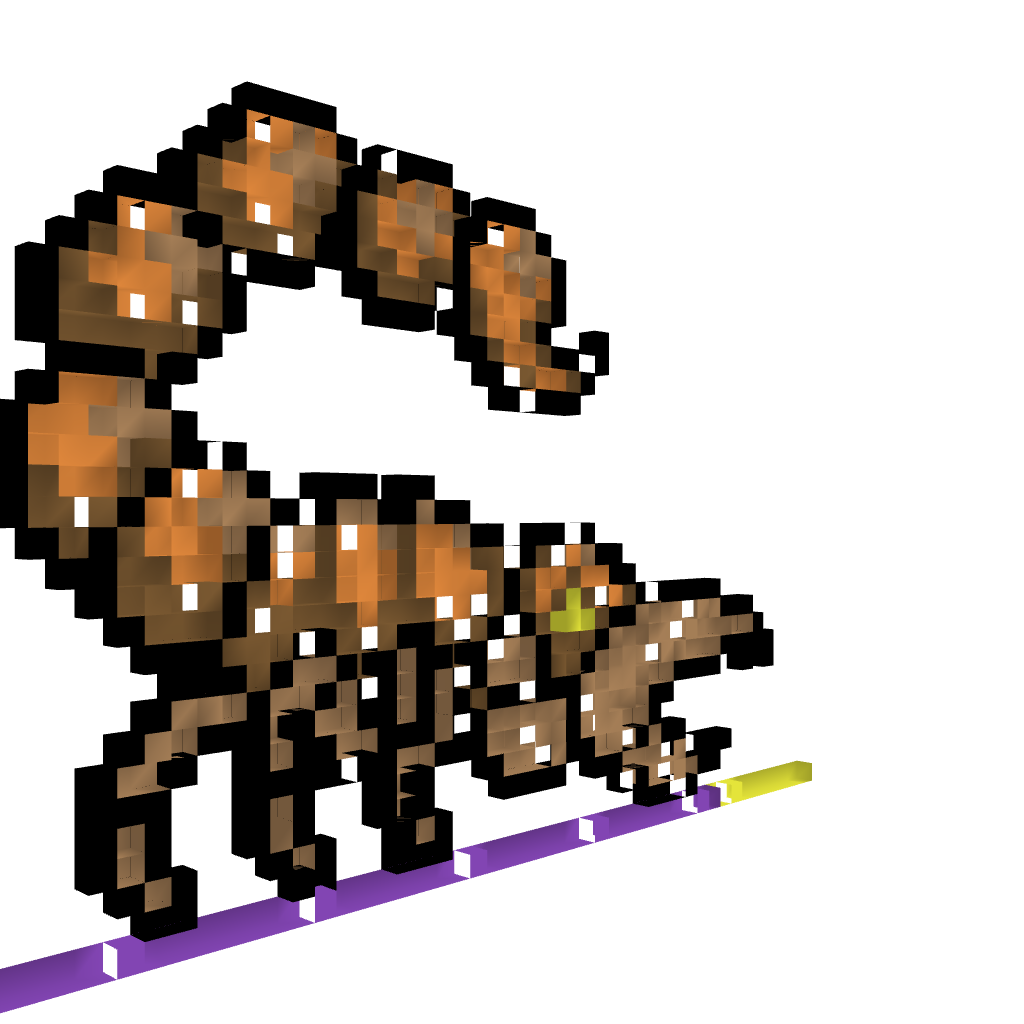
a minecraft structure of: Scorpion PixelArt high quality